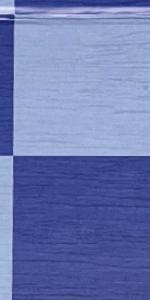
Label: Empty